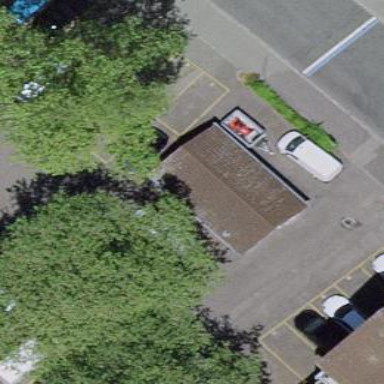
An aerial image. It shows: Shed building.